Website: lowes
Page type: customer-info-address
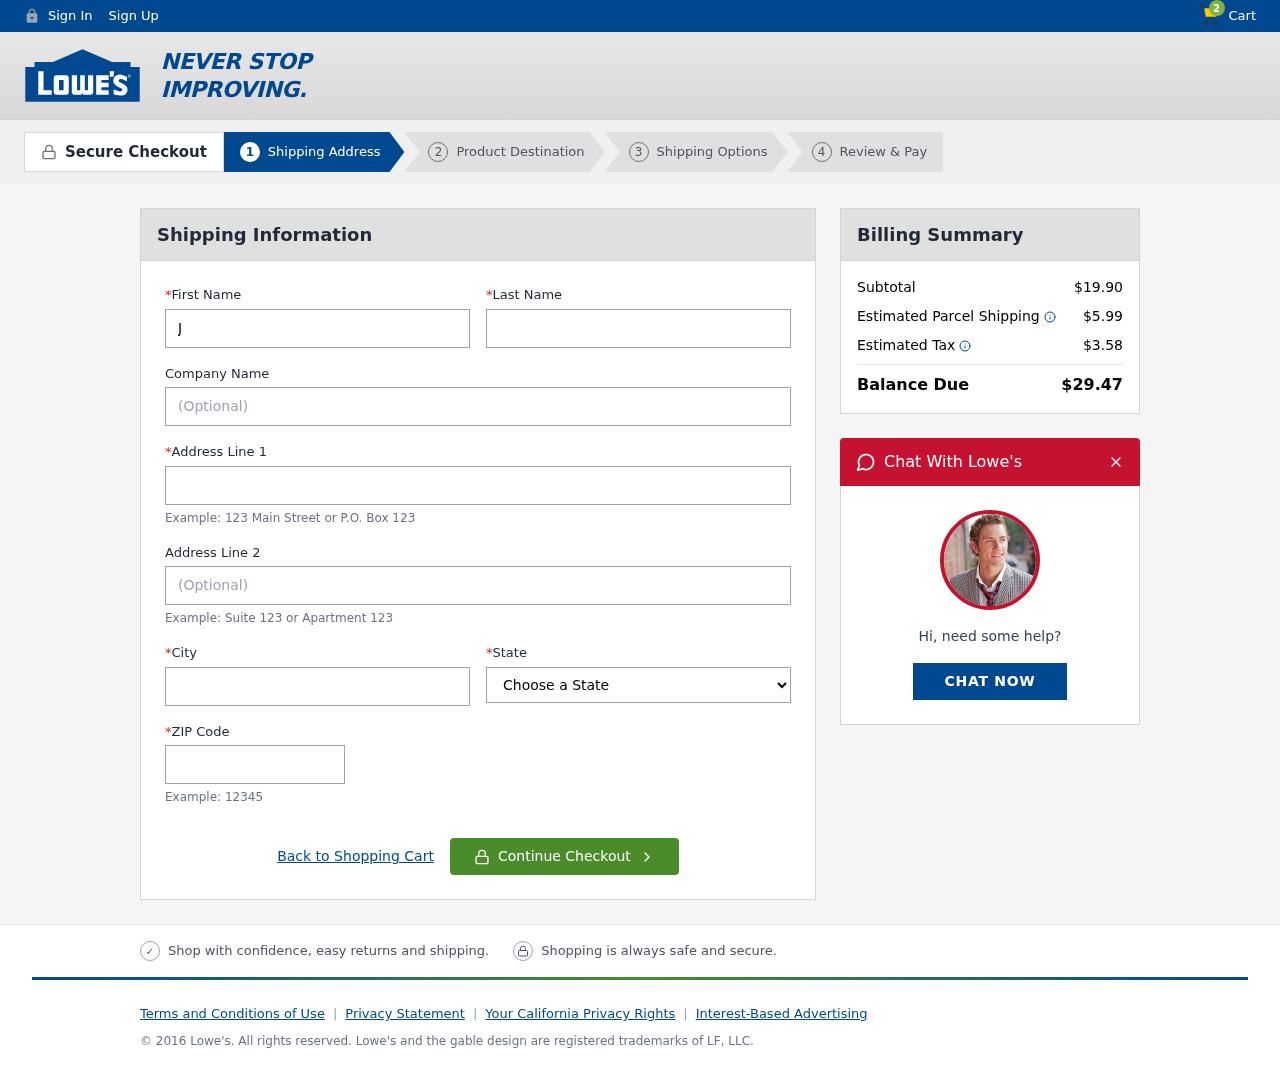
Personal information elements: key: PII_CITY
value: New Donna
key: PII_FIRSTNAME
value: Joshua
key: PII_LASTNAME
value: Larson
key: PII_POSTCODE
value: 28069
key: PII_STATE
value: Wisconsin
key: PII_STREET
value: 04722 Rachel Street
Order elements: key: ORDER_NUM_ITEMS
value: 2
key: ORDER_SUBTOTAL
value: $19.90
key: ORDER_SHIPPING_COST
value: $5.99
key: ORDER_TAX
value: $3.58
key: ORDER_TOTAL
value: $29.47